Interaction volume radius: 5 \u00c5
Interaction volume height: 10 \u00c5
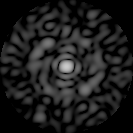
Disorder parameter: 0.8578